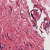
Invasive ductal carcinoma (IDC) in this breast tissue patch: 0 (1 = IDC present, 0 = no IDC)